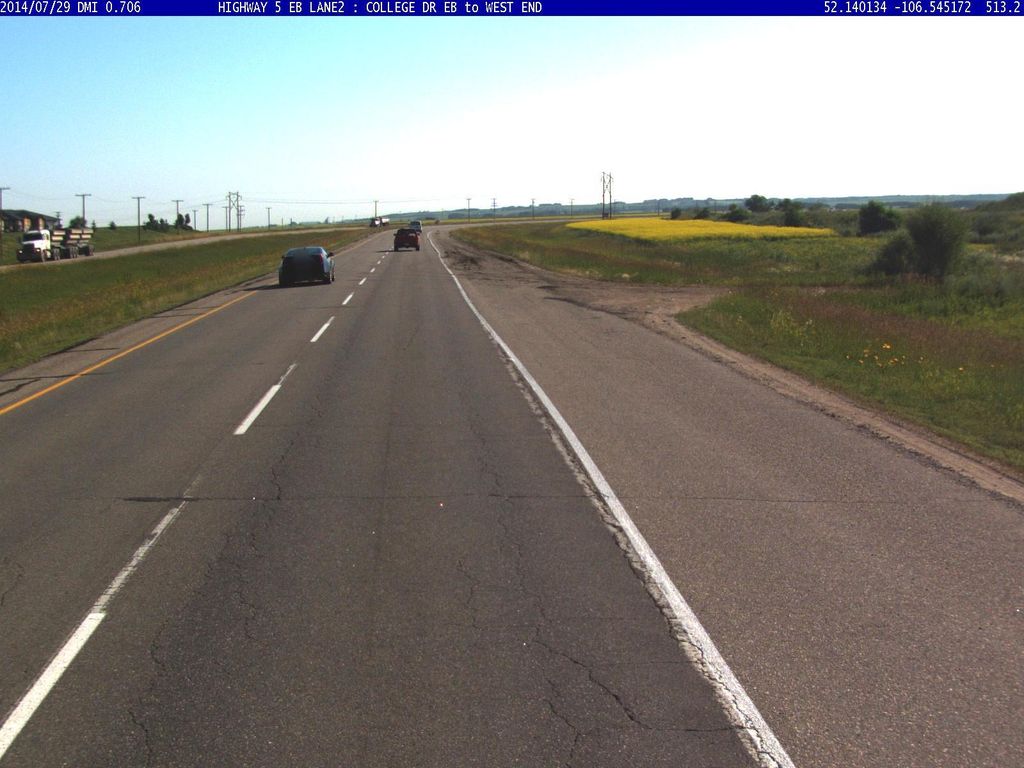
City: saskatoon